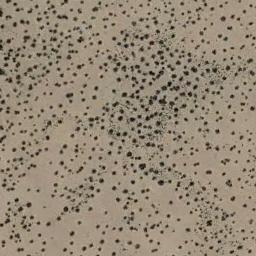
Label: chaparral